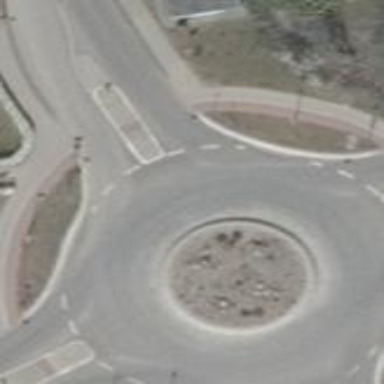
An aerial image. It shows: Tertiary road made of asphalt leading to roundabout junction.